Chest X-ray. View position: PA
Patient age: 40
Patient sex: M
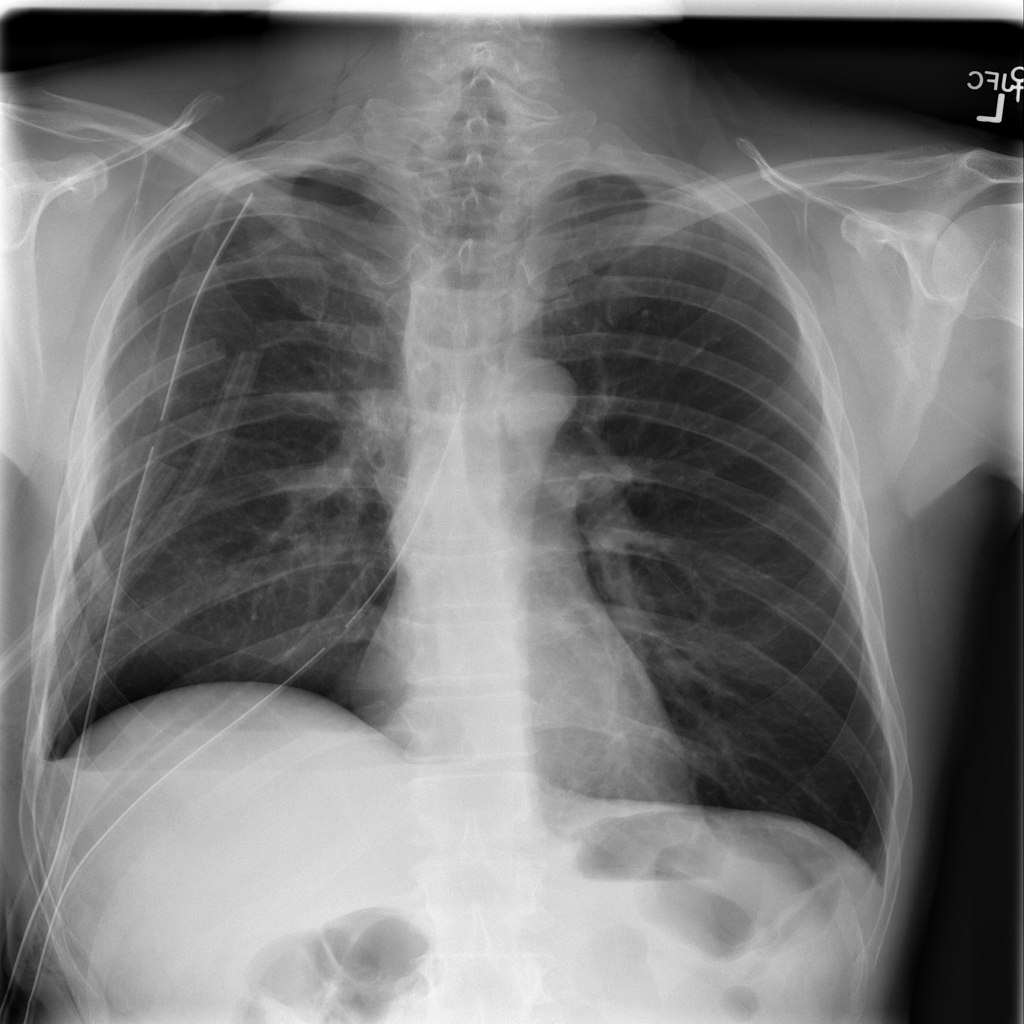
Finding: Pneumothorax